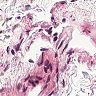
Metastatic tissue present: no